Question: I want to create a list item in a game that has a background, an iconholder with an icon inside it, a title and description and up to three resources. I am working with Bootstrap and thought that using a container-fluid with a row inside it might work but the images are placed underneath each other (see image) []
I don't want to use things like position:absolute, or set the margin at like -250% 0 0 0. Is there a way to say that images should be placed on top of one another, instead of underneath each other?
This is my HTML code thus far:
'''
.resourceHolder
{
position: relative;
}
.resourceIcon
{
position: relative;
}
.nopadding
{
padding: 0 !important;
margin: 0 !important;
}
.iconHolder
{
position: relative;
width: 100%;
}
.icon
{
position: relative;
width: 65%;
}
.bannerText
{
font-family: FenwickWood;
color: #0062cc;
margin: 0 0 20% 0;
-webkit-text-stroke-width: 1px;
-webkit-text-stroke-color: beige;
pointer-events: none;
}
'''
'''
<div class="container-fluid">
<img class="background" src="assets/UI/window/wood_plank1.svg">
<div class="row">
<div class="col-sm-3 nopadding">
<img class="iconHolder" src="assets/UI/window/grid4L.svg">
<img class="icon" src="assets/Terrain_Medieval/Decor/villageSmall03.png">
</div>
<div class="col-sm-3 nopadding">
<h1 class="bannerText">Village</h1>
</div>
<div class="col-sm-2 nopadding">
<img class="resourceHolder" src="assets/UI/window/grid4L.svg">
<img class="resourceIcon" src="assets/Icons/gold_coins.png">
</div>
</div>
</div>
'''
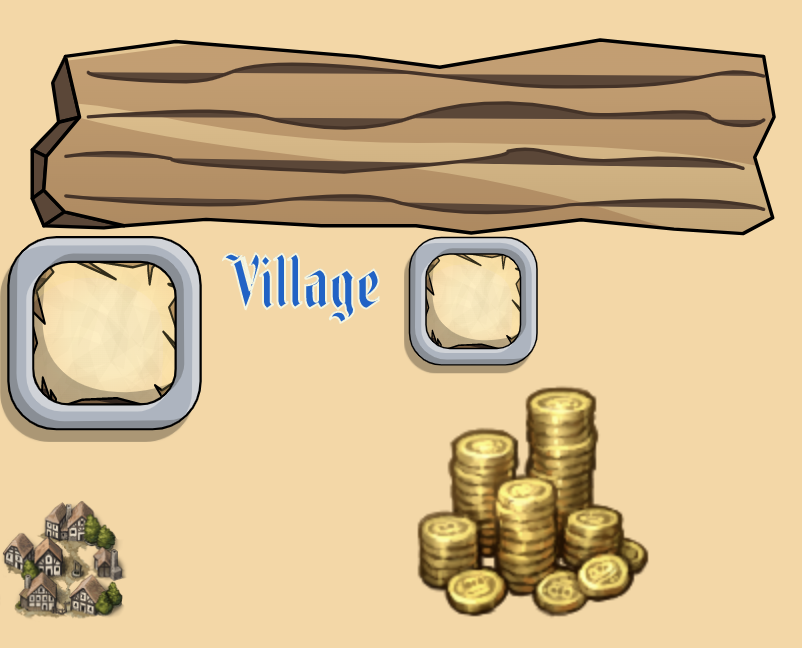
Answer: You can use CSS Grid layout, and put both images in the same cell.
Checkout out this jsfiddle: <URL>.
Also, when you say you don't want to use things like position:absolute", why is that? It is a completely legitimate way to put things on top of each other. Are you aware that if you put an absolute-positioned element inside a relative-positioned element, that the inner element is absolutely positioned, relative to its parent?
'''
.container {
position: relative;
}
.container .bottom-image {
position: absolute;
top: 0;
left: 0;
z-index: 1;
{
.container .top-image {
position: absolute;
top: 20px;
left: 20px;
z-index: 2
}
'''